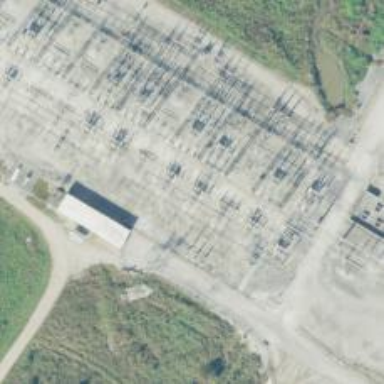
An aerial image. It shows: Switch used for power control.